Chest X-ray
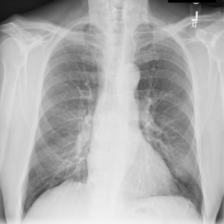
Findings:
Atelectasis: negative
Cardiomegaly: negative
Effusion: negative
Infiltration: negative
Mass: negative
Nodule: negative
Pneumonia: negative
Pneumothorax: negative
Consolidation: negative
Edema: negative
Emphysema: negative
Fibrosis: negative
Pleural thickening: negative
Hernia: negative